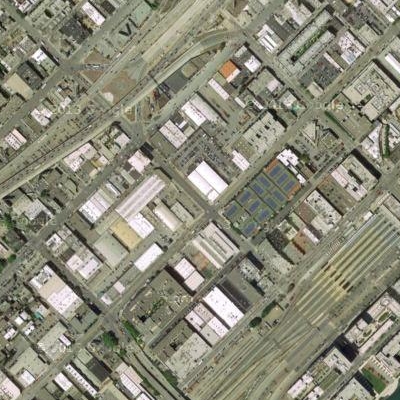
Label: Industry